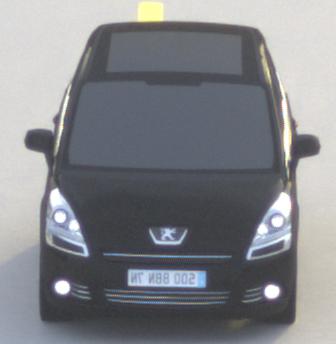
Make: Peugeot
Model: 5008 120 VTi
Detailed model: 5008 (I) Van
Model produced from: 2009/10
Model produced until: 2011/07
Doors: 5
Color: black
Road condition: dry road
Daytime: sunrise or sunset
Contrast: low contrast